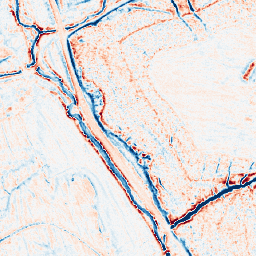
Category: edge_preserving
Decomposition family: anisotropic_diffusion
Decomposition parameters: iterations: 10
kappa: 100
gamma: 0.2
Upsampling method: nearest
Upsampling parameters: scale: 2
Upsampling scale: 2